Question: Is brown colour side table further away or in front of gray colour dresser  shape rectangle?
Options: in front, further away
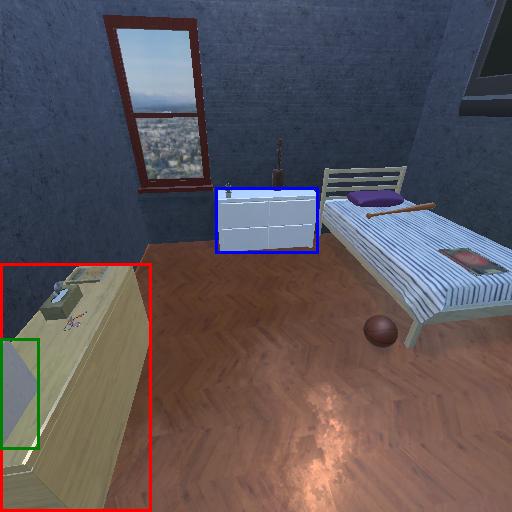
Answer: in front